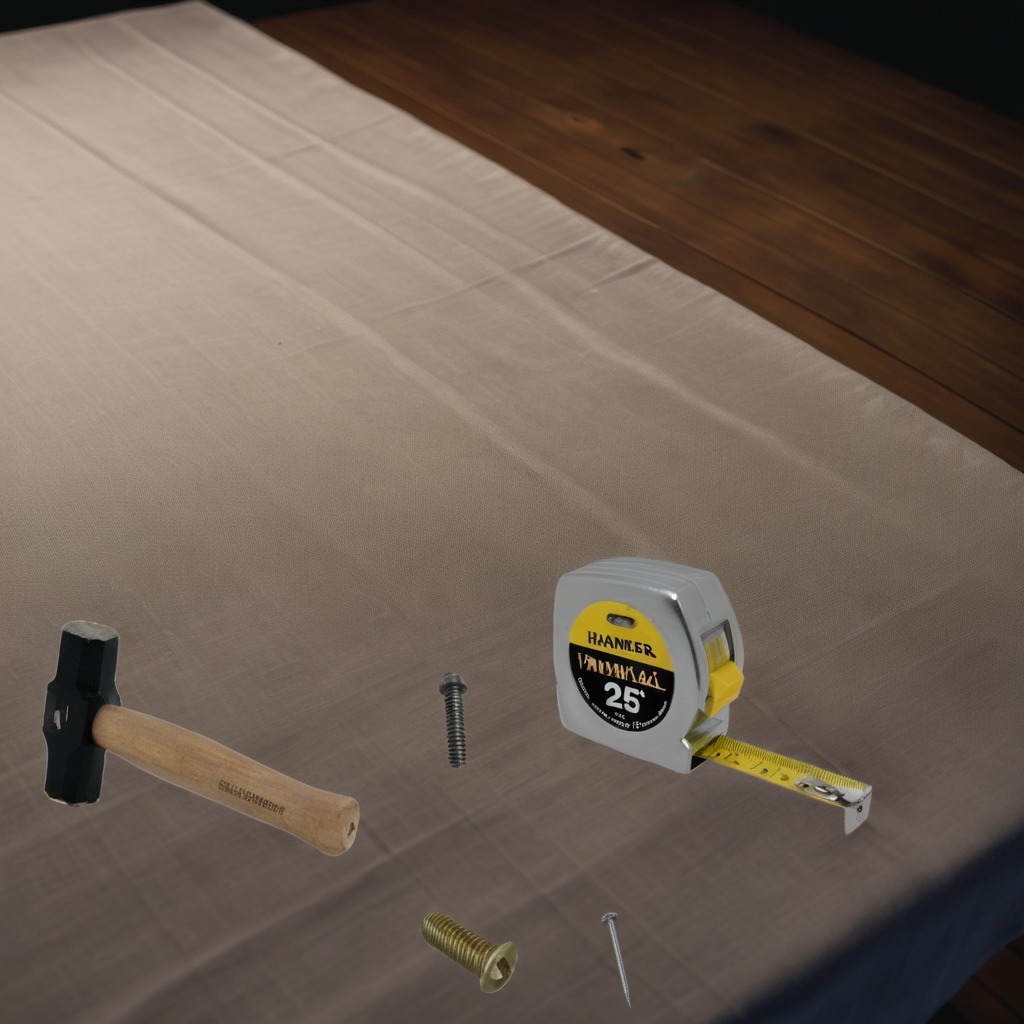
A measuring tape, a hammer, an iron nail, a metal machine screw, and a coiled metal spring are lying on the wooden table.